Question: Hi I am trying to round the corners of an image or alternatively overlap my border ontop of the image but anything im trying doesnt seem to work.
'''
<Window x:Class="WpfApplication1.MainWindow"
xmlns="http://schemas.microsoft.com/winfx/2006/xaml/presentation"
xmlns:x="http://schemas.microsoft.com/winfx/2006/xaml"
WindowStyle="None"
ResizeMode="NoResize"
AllowsTransparency="True"
WindowStartupLocation="CenterScreen"
BorderThickness="0,0,0,0"
Background="Transparent"
Title="MainWindow" Loaded="Window_Loaded" mc:Ignorable="d" xmlns:d="http://schemas.microsoft.com/expression/blend/2008" xmlns:mc="http://schemas.openxmlformats.org/markup-compatibility/2006" d:DesignHeight="581" d:DesignWidth="733" SizeToContent="WidthAndHeight">
<Border BorderThickness="6" BorderBrush="Black" CornerRadius="12" Padding="0.5"
HorizontalAlignment="Center" VerticalAlignment="Center">
<Grid>
<Image Height="543" HorizontalAlignment="Left" Name="image1" Stretch="Fill" VerticalAlignment="Top" Width="711" Source="/WpfApplication1;component/Images/Login.jpg" ImageFailed="image1_ImageFailed" />
<TextBox Height="38" HorizontalAlignment="Left" Margin="205,177,0,0" Name="textBox1" VerticalAlignment="Top" Width="299" Background="#<PHONE>" BorderBrush="#<PHONE>" BorderThickness="0" Text="Please enter your email address." FontSize="18" Foreground="White" TextChanged="textBox1_TextChanged" />
<TextBox Background="#<PHONE>" BorderBrush="#<PHONE>" BorderThickness="0" FontSize="18" Foreground="White" Height="38" HorizontalAlignment="Left" Margin="205,256,0,0" Name="textBox2" Text="Please enter your password" VerticalAlignment="Top" Width="299" />
</Grid>
</Border>
</Window>
'''
Is it possible to overlap a border on a grid?
You can see what I mean from this screen dump:

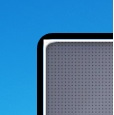
Answer: The 'Grid' is being bordered correctly with rounded corners. What should really be the question here is:
>
AFAIK, it's not possible. If you want everything contained in the 'Grid' to be clipped to the corner radius of the 'Border', you'll need to apply a 'Clip' to the 'Grid' so that any contained elements don't overlap the border.
'''
<Image
HorizontalAlignment="Center"
Margin="10"
Name="image2"
Stretch="None"
VerticalAlignment="Bottom"
Source="/test;component/login_btn.jpg"> <!-- Make sure it's not
a self closing tag
ending in "/>" -->
<Image.Clip> <!-- Image.Clip needs to be enclosed between
the Image opening tag (above) and
the Image closing tag (2 lines below). -->
<RectangleGeometry RadiusX="18" RadiusY="18" Rect="0,0,103,30" />
</Image.Clip>
 <!-- Close the Image tag here. -->
'''
The clipping area for the image is defined as a 'RectangleGeometry' with rounded corners. You can adjust the attributes to match your button image.
Here's a screenshot of my test with one image left as is, and the other clipped to the geometry:

Hope this helps.